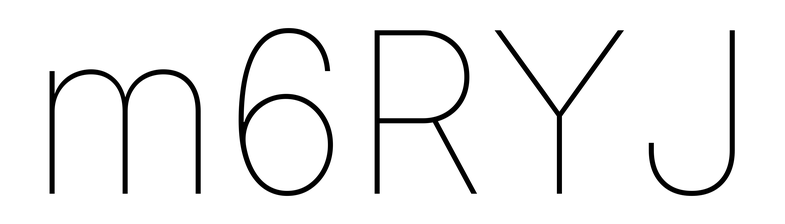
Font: Inter_Thin